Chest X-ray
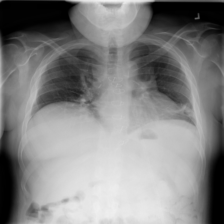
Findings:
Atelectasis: negative
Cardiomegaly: negative
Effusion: negative
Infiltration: positive
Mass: negative
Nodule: negative
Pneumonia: negative
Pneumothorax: negative
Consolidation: negative
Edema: negative
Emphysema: negative
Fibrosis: negative
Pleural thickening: negative
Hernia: negative